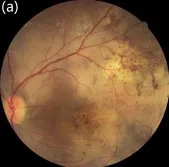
Time course of images of the presentation in fundus examination.
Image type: ophthalmic_imaging (fundus_photograph)